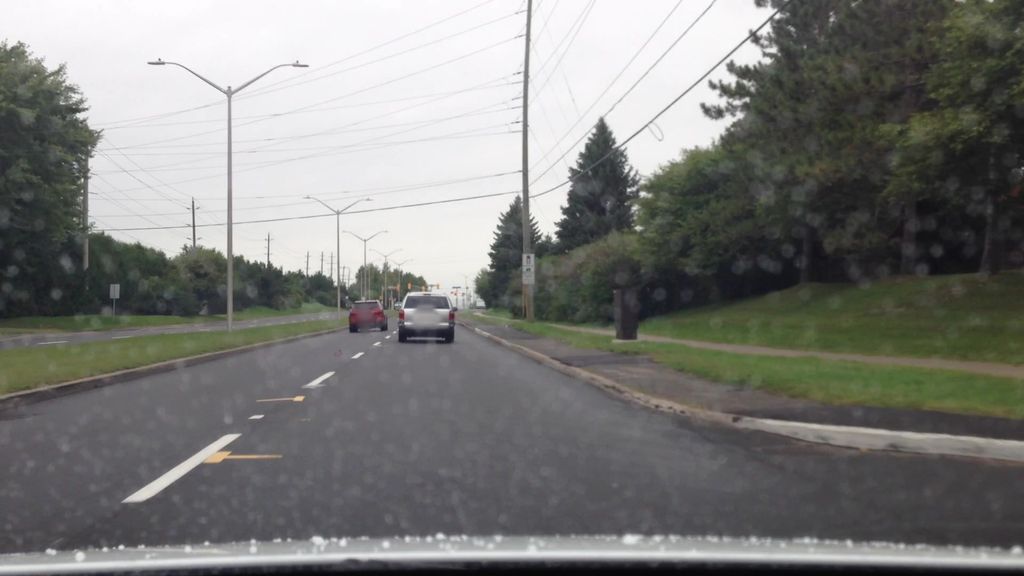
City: ottawa-gatineau